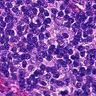
Metastatic tissue present: no